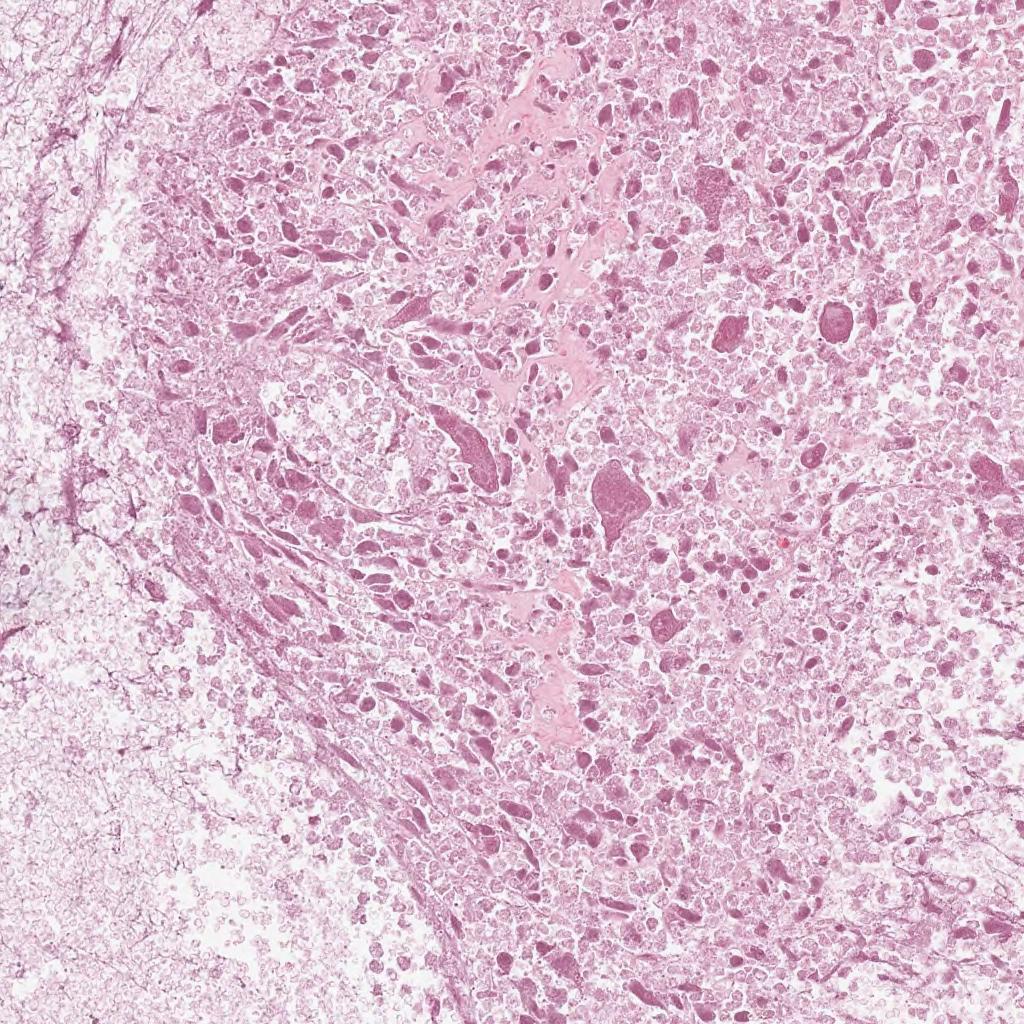
Label: Non-Viable-Tumor